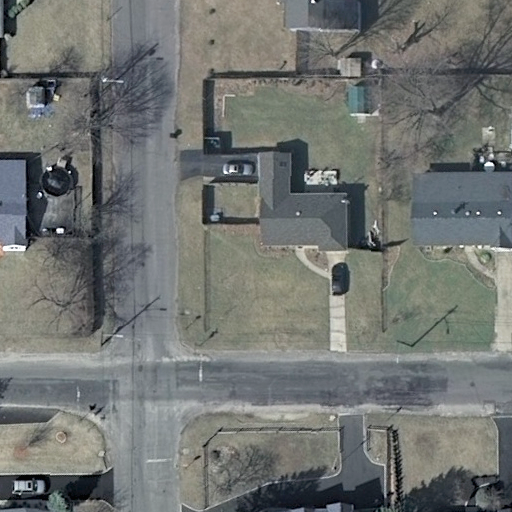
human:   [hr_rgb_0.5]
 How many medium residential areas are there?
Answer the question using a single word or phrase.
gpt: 0

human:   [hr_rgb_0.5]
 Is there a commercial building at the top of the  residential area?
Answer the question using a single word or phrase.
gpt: no

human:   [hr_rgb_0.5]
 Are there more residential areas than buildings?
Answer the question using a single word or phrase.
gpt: no

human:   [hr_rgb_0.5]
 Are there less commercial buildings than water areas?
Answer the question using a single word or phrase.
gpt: no

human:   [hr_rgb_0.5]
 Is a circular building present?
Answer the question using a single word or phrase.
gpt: no

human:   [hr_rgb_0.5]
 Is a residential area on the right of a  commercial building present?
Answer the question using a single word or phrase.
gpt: no

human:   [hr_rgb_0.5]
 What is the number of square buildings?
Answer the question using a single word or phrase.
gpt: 0

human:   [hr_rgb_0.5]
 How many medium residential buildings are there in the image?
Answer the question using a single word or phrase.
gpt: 4

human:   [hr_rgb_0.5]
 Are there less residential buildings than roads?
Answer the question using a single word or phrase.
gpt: no

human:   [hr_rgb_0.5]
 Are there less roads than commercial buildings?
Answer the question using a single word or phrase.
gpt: no

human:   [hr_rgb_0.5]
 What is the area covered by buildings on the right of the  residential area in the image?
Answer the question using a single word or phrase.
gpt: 924m2

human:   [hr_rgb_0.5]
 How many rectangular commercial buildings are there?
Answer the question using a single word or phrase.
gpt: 0

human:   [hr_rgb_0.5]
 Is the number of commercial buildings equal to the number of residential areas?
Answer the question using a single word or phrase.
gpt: no

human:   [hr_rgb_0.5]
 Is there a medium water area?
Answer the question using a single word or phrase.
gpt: no

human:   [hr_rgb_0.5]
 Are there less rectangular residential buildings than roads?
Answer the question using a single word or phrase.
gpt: no

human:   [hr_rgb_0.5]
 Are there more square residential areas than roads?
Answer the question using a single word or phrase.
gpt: no

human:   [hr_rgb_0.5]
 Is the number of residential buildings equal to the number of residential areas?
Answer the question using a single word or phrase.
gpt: no

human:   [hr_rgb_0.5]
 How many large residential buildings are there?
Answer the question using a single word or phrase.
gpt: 0

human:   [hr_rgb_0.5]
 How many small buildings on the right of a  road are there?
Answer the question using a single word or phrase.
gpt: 3

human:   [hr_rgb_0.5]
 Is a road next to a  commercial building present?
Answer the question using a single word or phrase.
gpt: no

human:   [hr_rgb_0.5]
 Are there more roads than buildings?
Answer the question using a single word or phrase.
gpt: no

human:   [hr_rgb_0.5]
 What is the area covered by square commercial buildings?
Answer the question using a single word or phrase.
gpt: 0m2

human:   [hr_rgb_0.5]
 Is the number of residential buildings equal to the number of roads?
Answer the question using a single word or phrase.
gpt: no

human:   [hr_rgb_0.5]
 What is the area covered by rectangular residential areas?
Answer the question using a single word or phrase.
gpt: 10599m2

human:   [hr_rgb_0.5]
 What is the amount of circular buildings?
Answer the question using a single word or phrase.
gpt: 0

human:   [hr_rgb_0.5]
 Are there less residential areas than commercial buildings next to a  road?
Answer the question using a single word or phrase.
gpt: no

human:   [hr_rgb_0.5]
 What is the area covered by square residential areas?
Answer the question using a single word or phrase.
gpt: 0m2

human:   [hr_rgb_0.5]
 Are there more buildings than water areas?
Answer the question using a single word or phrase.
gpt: yes

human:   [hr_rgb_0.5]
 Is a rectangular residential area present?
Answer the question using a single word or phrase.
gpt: yes

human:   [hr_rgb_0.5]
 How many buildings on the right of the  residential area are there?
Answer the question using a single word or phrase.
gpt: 8

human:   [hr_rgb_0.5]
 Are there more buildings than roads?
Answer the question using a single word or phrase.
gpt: yes

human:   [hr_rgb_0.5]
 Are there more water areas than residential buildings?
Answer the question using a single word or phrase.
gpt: no

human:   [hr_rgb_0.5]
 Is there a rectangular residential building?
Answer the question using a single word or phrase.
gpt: yes

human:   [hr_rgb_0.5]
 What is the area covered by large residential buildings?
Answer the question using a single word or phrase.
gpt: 0m2

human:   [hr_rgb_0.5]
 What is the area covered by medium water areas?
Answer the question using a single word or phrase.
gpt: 0m2

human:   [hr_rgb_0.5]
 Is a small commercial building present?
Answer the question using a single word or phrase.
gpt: no